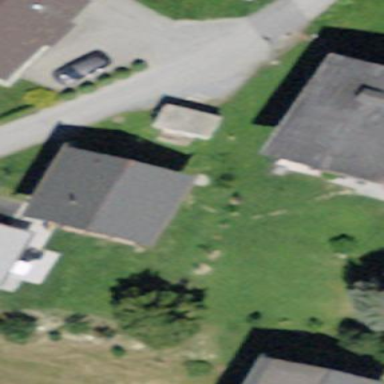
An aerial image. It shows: Simple and straightforward house.